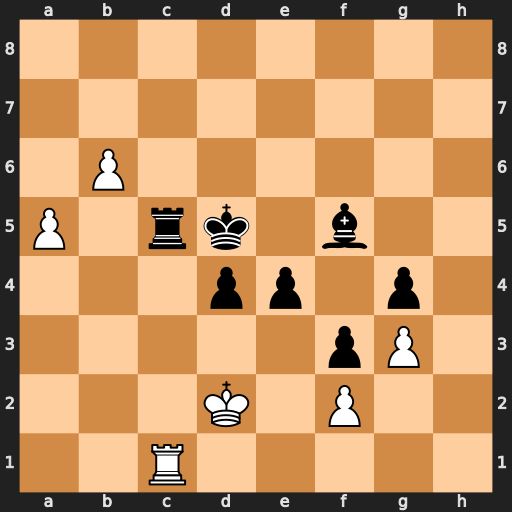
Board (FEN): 8/8/1P6/P1rk1b2/3pp1p1/5pP1/3K1P2/2R5
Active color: w
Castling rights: -
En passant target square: -
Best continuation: Rxc5+ Kxc5 b7 e3+ Ke1